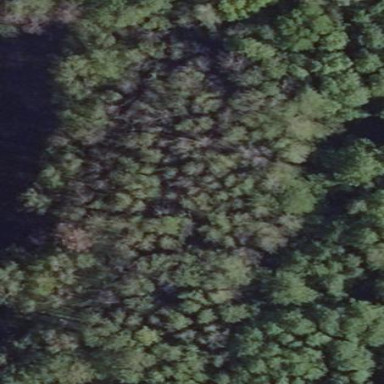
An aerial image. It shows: Forest area.